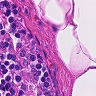
Metastatic tissue present: no